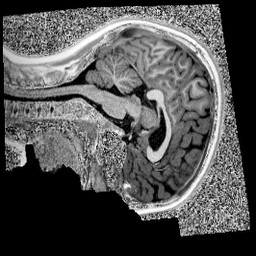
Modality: UNIT1
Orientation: sagittal
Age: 9
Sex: male
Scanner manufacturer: siemens
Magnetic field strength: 3 T
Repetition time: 4 s
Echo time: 0.00299 s